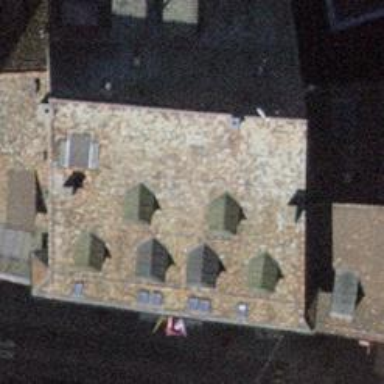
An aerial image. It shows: Hotel offering tourism services.